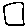
Label: square